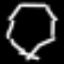
Label: octagon